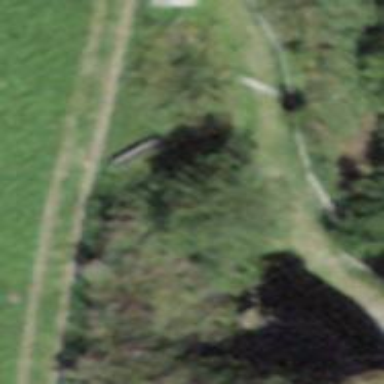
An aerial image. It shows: Bench.